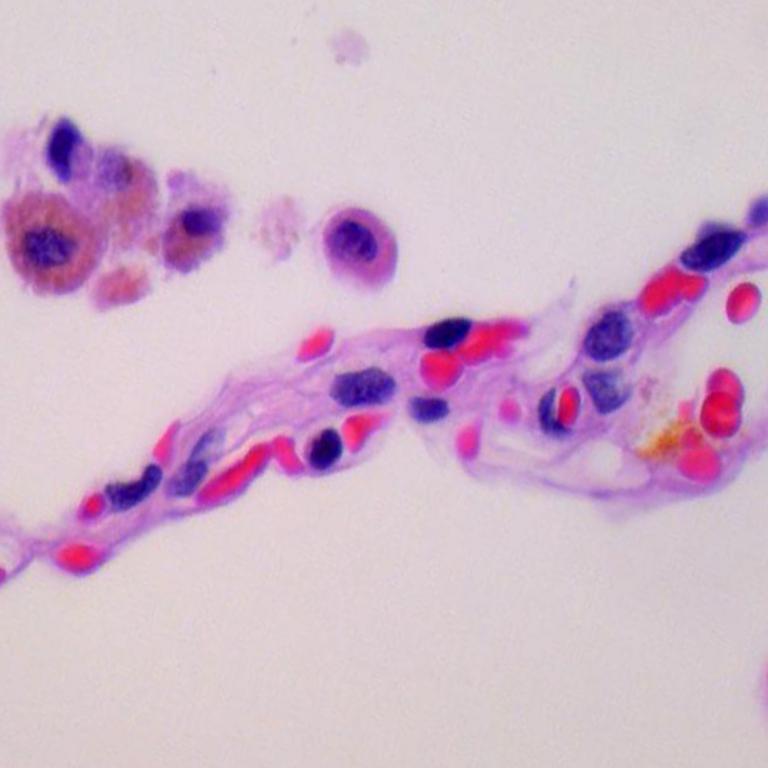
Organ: lung
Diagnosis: benign